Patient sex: M
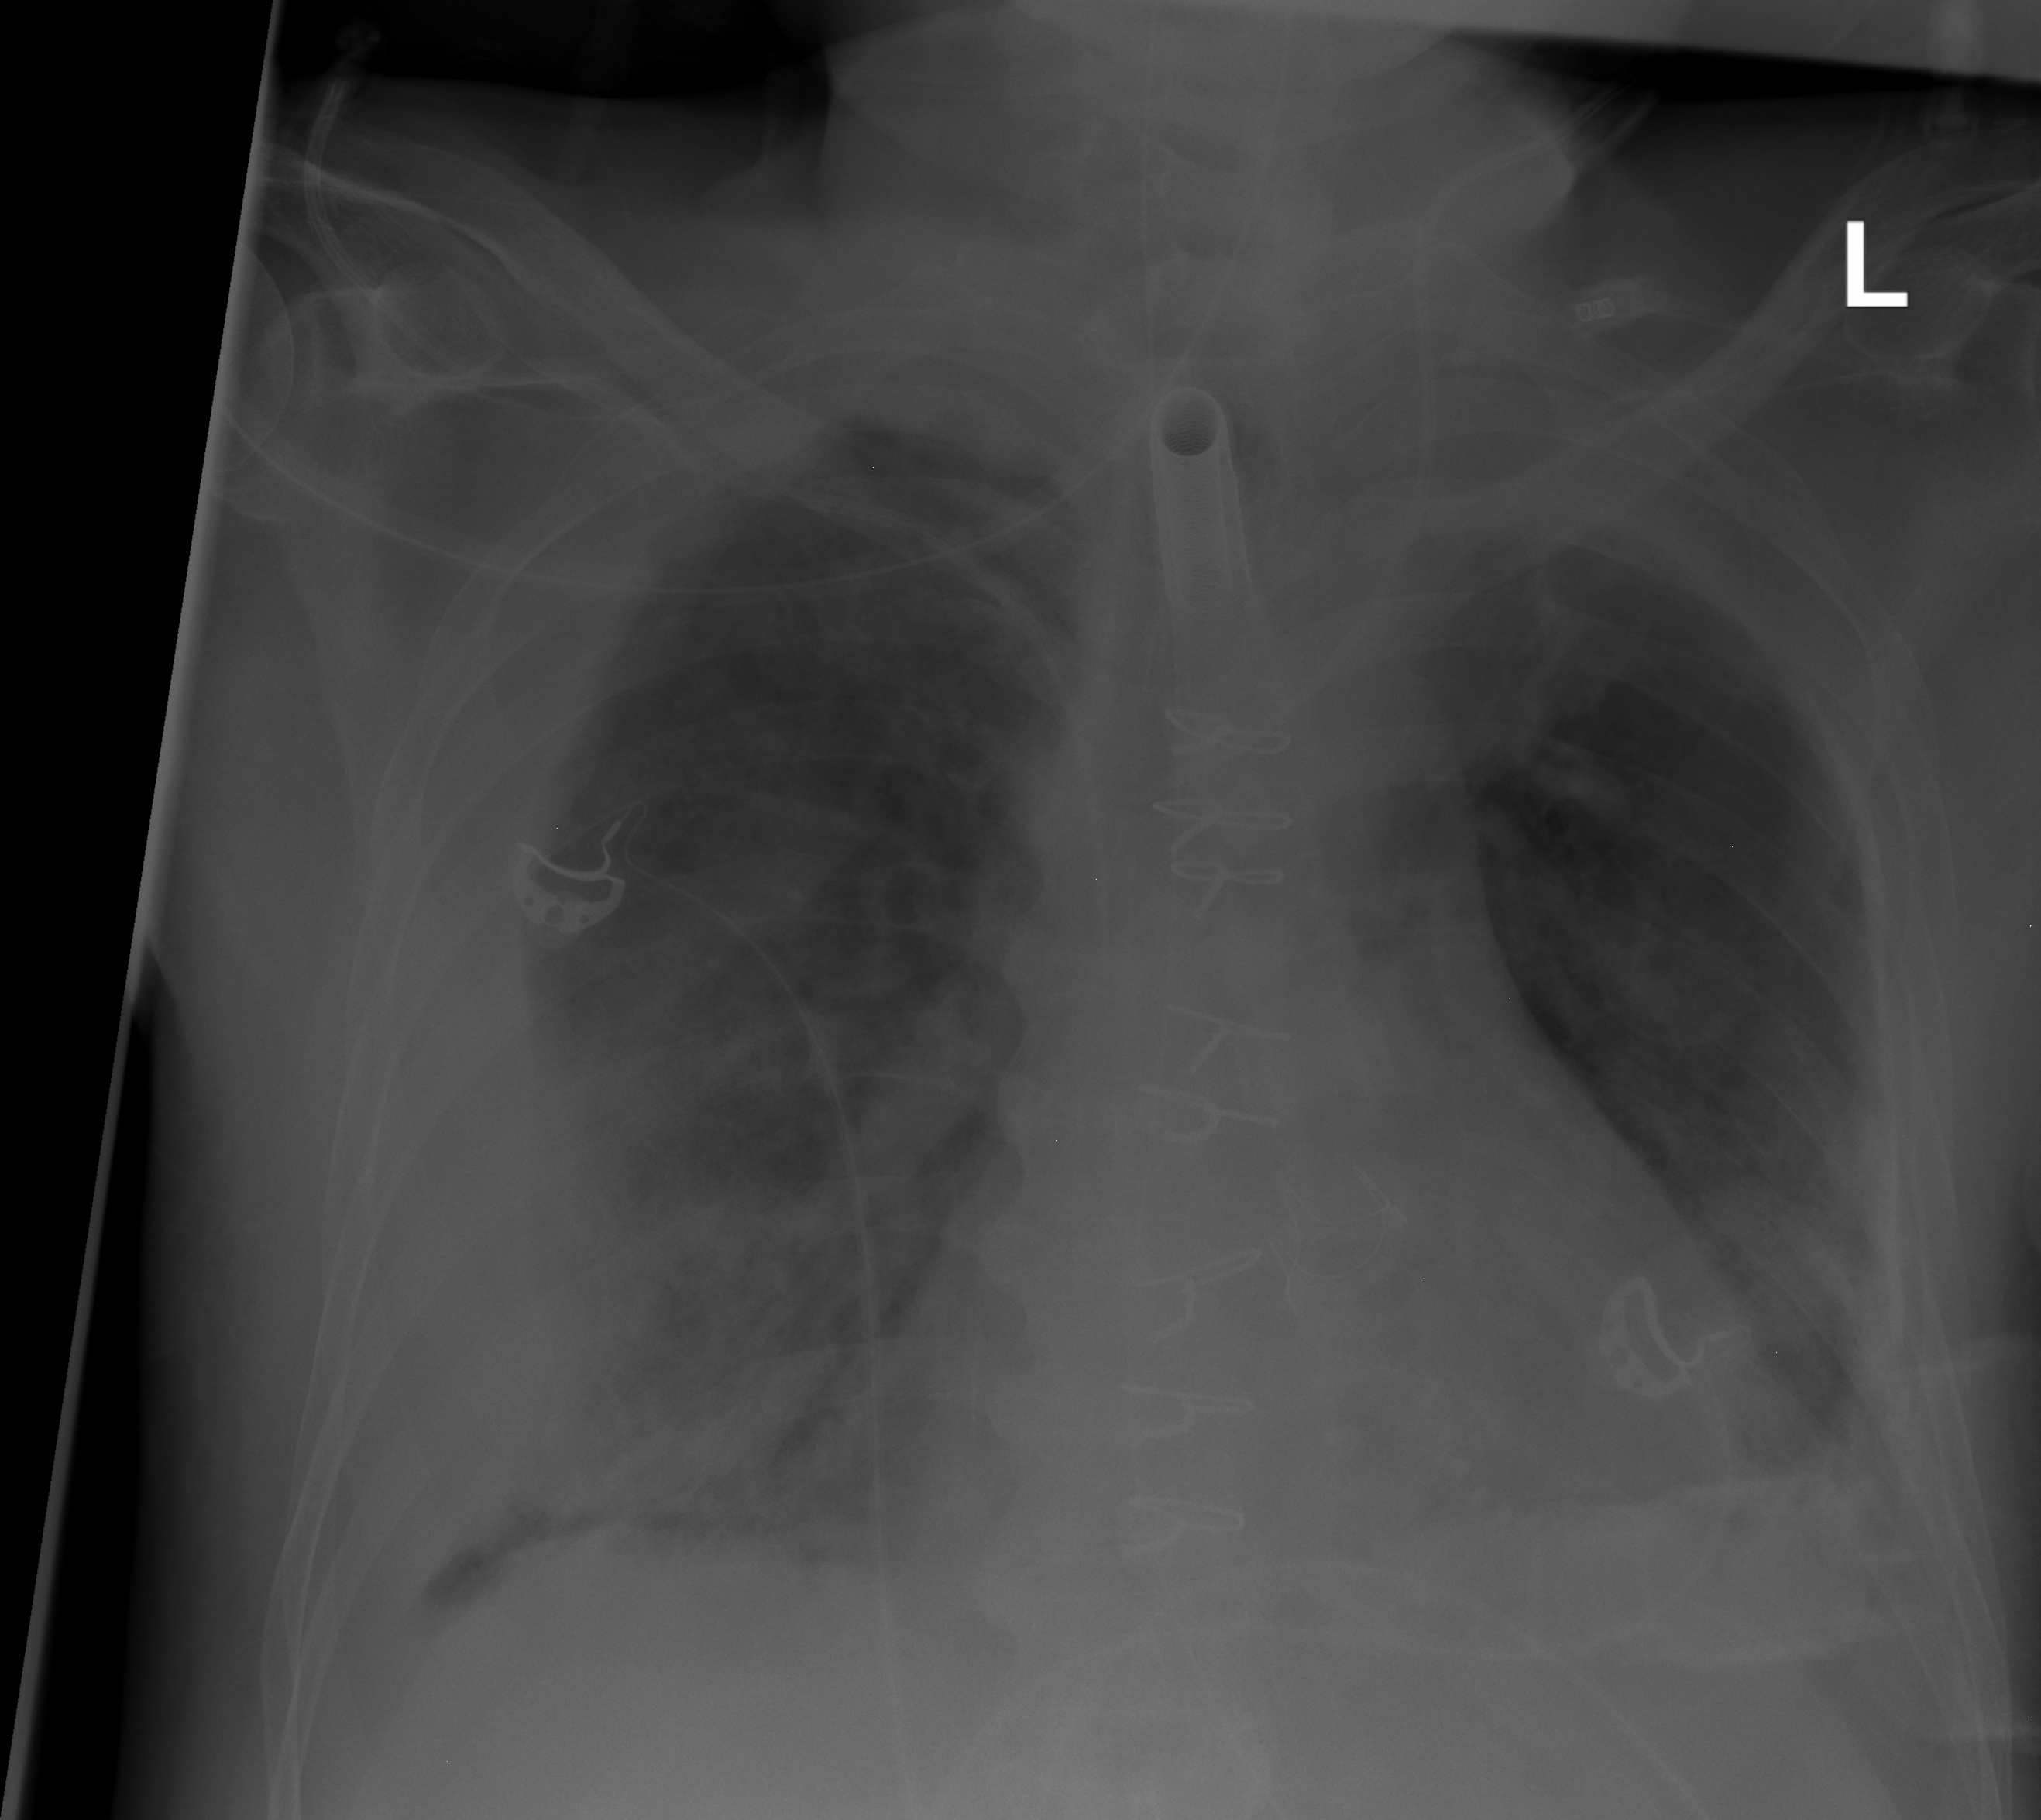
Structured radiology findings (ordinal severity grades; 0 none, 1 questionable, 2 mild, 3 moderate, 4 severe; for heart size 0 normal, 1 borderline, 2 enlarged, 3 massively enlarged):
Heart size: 2
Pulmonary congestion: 0
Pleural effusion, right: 3
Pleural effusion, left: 2
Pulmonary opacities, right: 3
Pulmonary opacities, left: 2
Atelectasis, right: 2
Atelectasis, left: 2